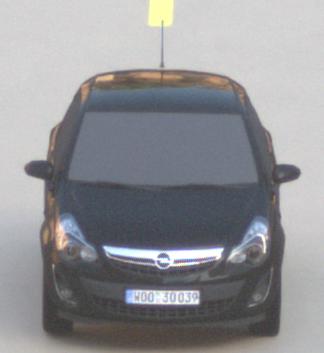
Make: Opel
Model: Corsa 1.2
Detailed model: Corsa (D)
Model produced from: 2011/01
Model produced until: 2014/08
Doors: 3
Color: black
Road condition: dry road
Daytime: sunrise or sunset
Contrast: low contrast